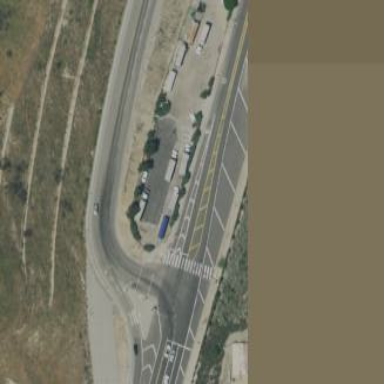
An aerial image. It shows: Driving school.